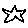
Label: star